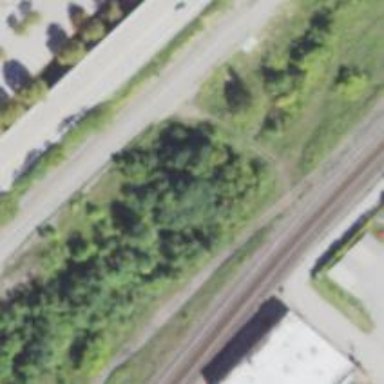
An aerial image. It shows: Abandoned railway.